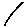
Label: line